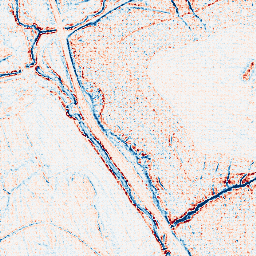
Category: edge_preserving
Decomposition family: anisotropic_diffusion
Decomposition parameters: iterations: 10
kappa: 50
gamma: 0.05
Upsampling method: sinc_hamming
Upsampling parameters: scale: 4
kernel_size: 4
Upsampling scale: 4